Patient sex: M
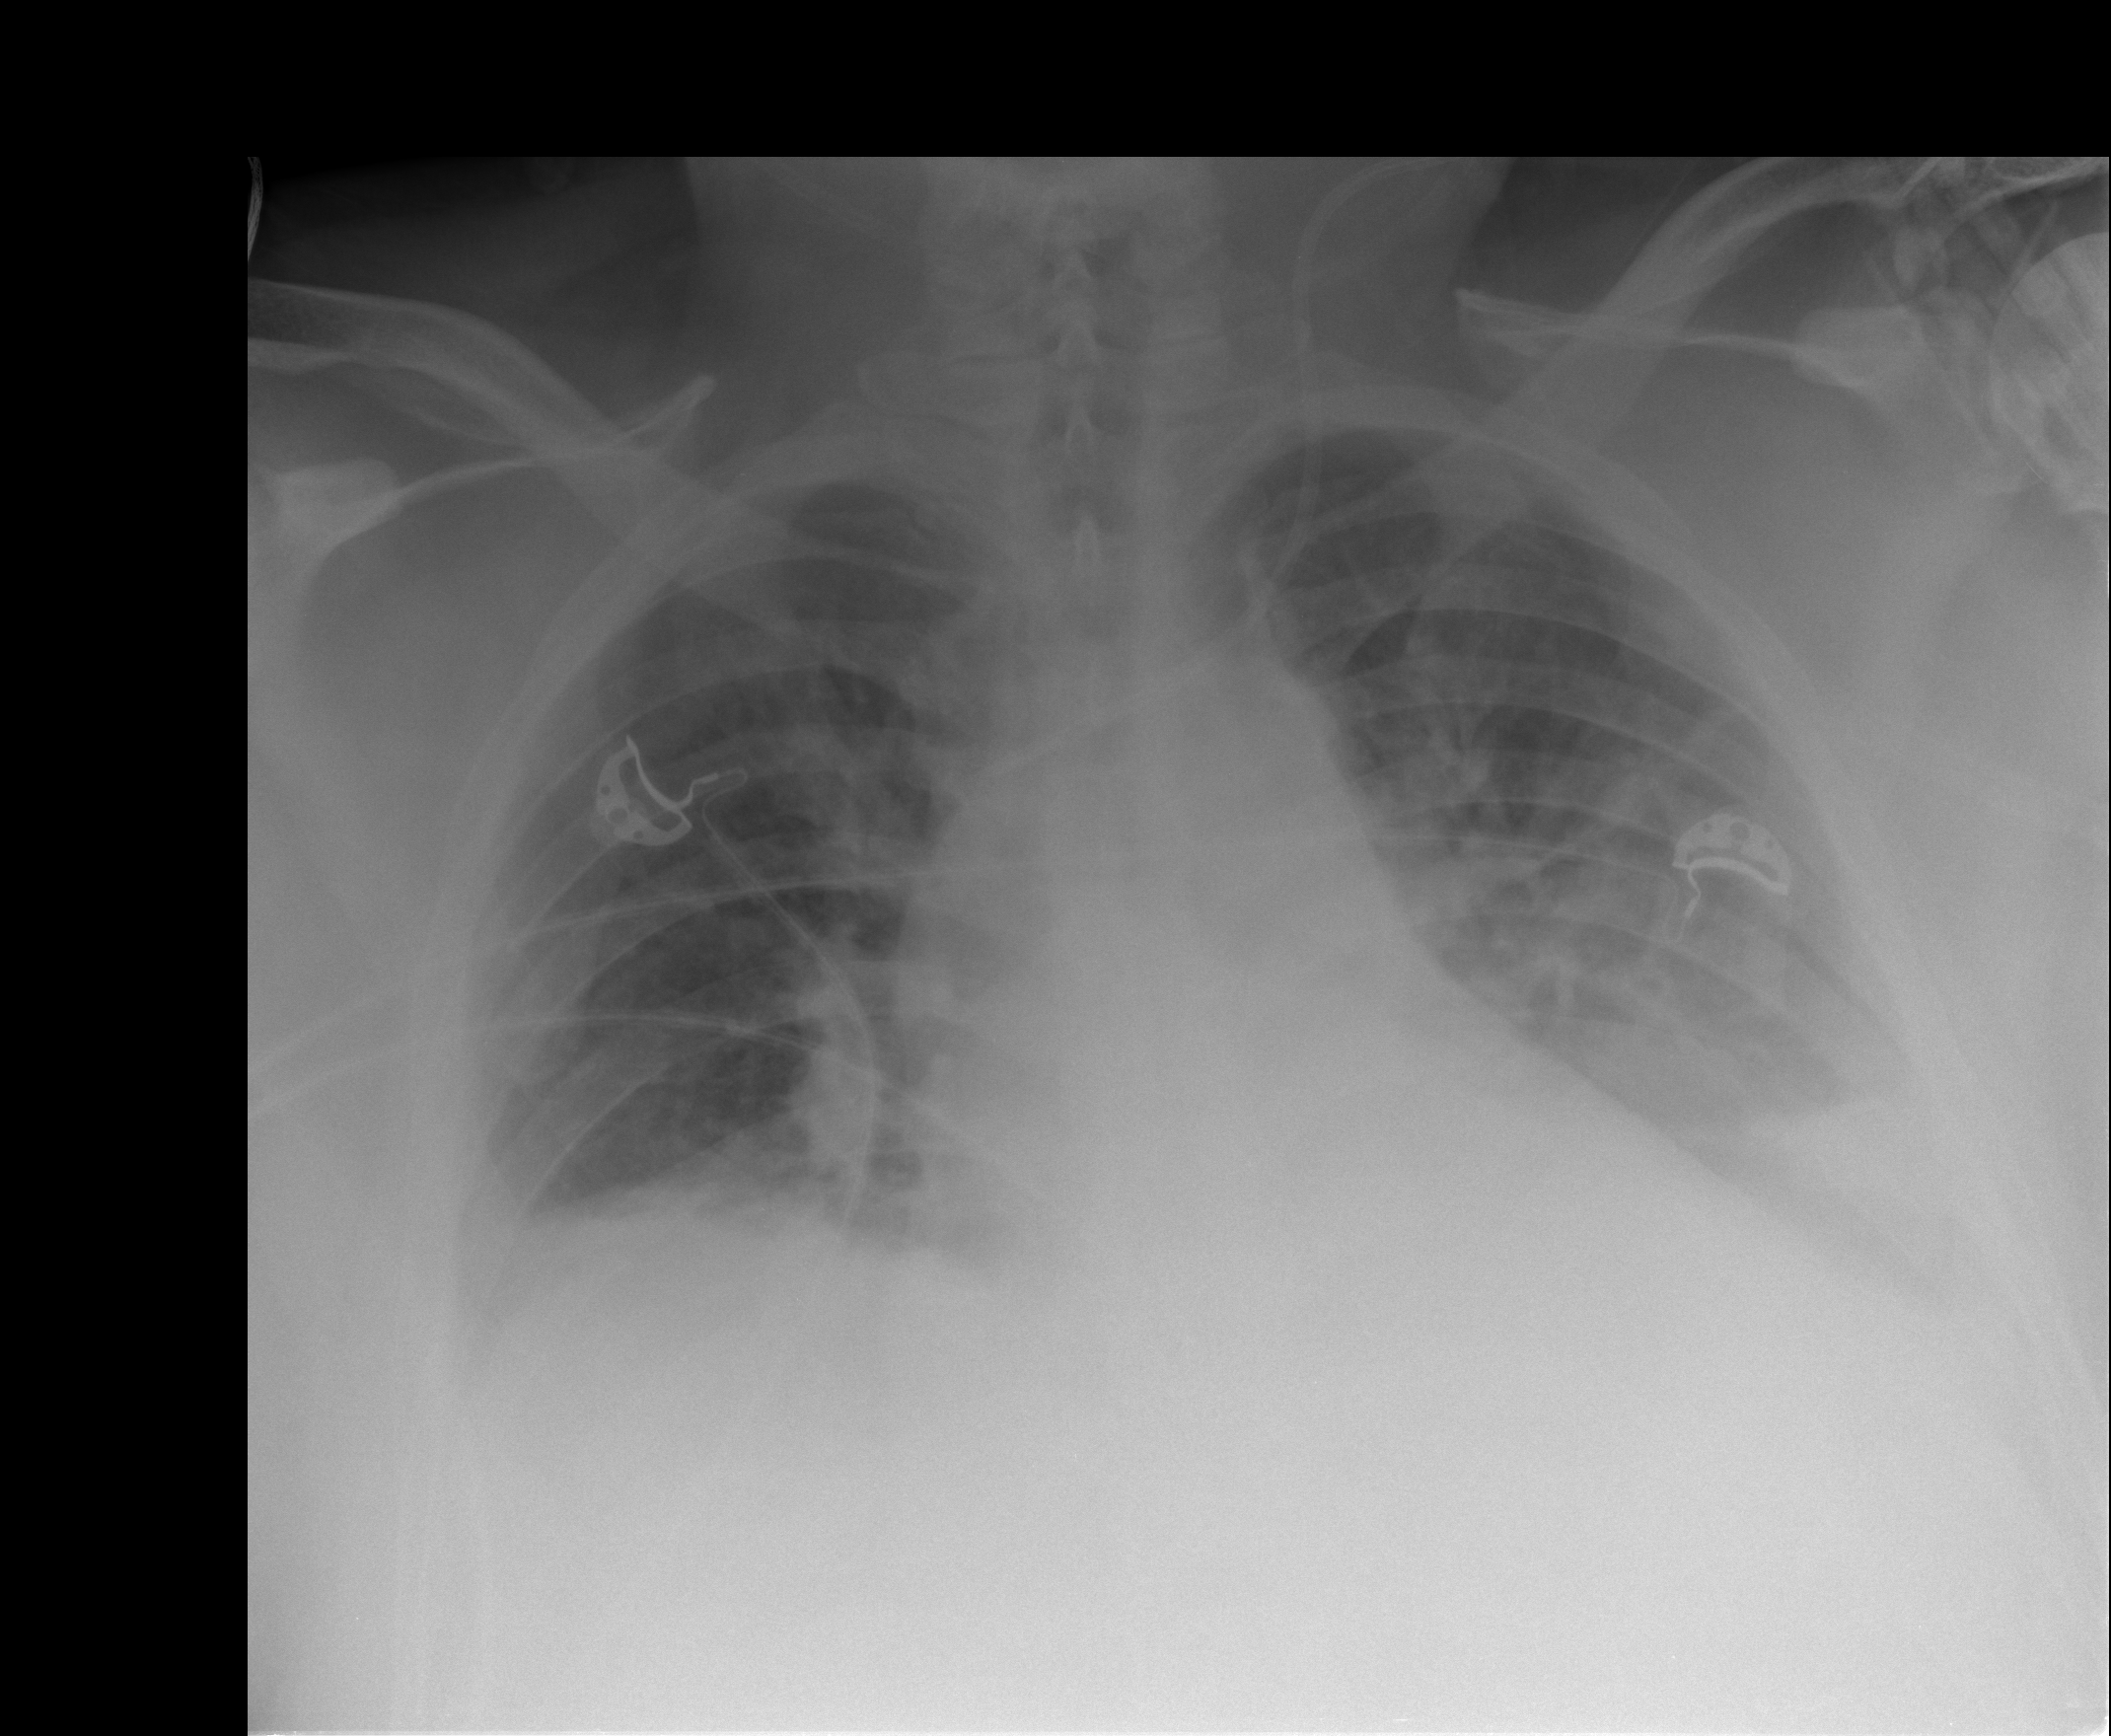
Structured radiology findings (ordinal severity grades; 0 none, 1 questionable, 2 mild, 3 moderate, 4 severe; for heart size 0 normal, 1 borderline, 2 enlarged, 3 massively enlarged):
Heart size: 2
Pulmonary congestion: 2
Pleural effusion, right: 2
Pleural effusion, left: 3
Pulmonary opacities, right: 0
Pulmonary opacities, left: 2
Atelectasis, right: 2
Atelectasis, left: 3